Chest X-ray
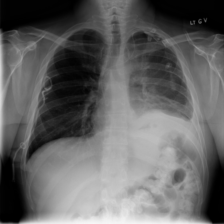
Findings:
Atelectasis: negative
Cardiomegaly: negative
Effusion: positive
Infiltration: negative
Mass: negative
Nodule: negative
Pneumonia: negative
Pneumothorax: negative
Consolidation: negative
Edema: negative
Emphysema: negative
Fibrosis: negative
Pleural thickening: negative
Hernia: negative